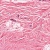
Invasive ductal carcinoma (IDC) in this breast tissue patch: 0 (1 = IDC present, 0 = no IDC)